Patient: sex M, age 48
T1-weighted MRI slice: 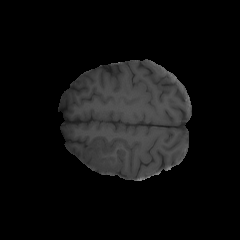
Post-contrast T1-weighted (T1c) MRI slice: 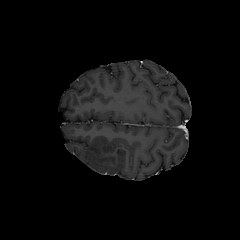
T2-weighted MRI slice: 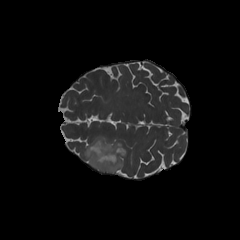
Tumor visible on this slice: yes
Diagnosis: Astrocytoma, IDH-mutant
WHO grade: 3